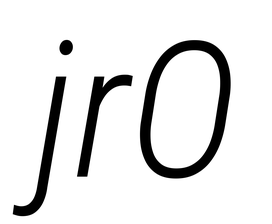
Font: Roboto-Italic_Condensed_Light_Italic